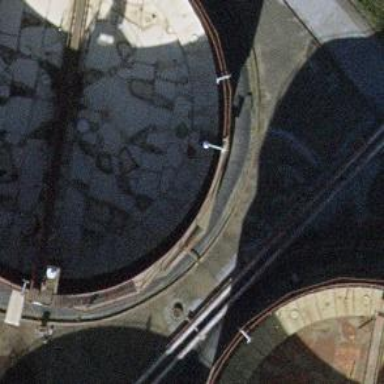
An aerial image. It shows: Industrial building with storage tank.